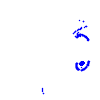
Particle: proton